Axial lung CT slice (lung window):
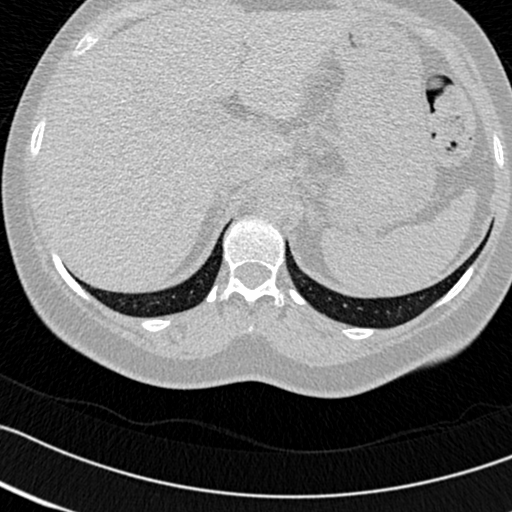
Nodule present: no